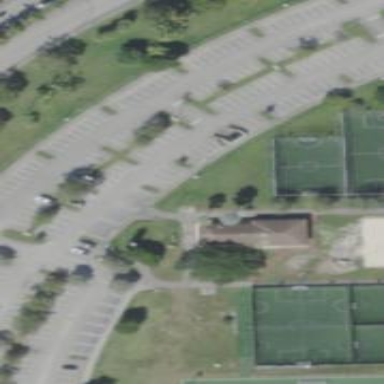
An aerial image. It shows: Parking area.